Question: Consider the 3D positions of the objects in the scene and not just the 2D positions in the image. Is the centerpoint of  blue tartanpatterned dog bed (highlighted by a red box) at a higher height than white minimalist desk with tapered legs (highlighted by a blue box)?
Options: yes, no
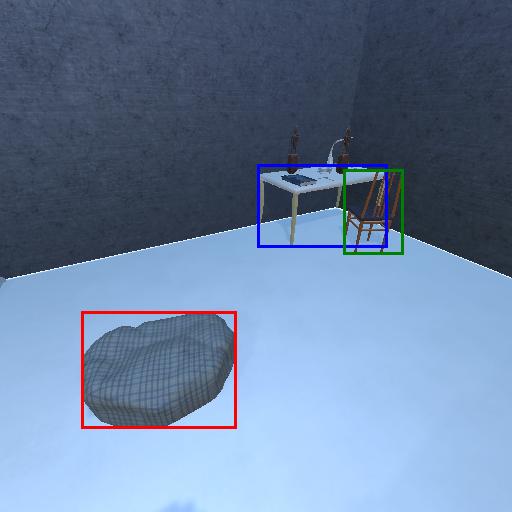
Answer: yes